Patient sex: M
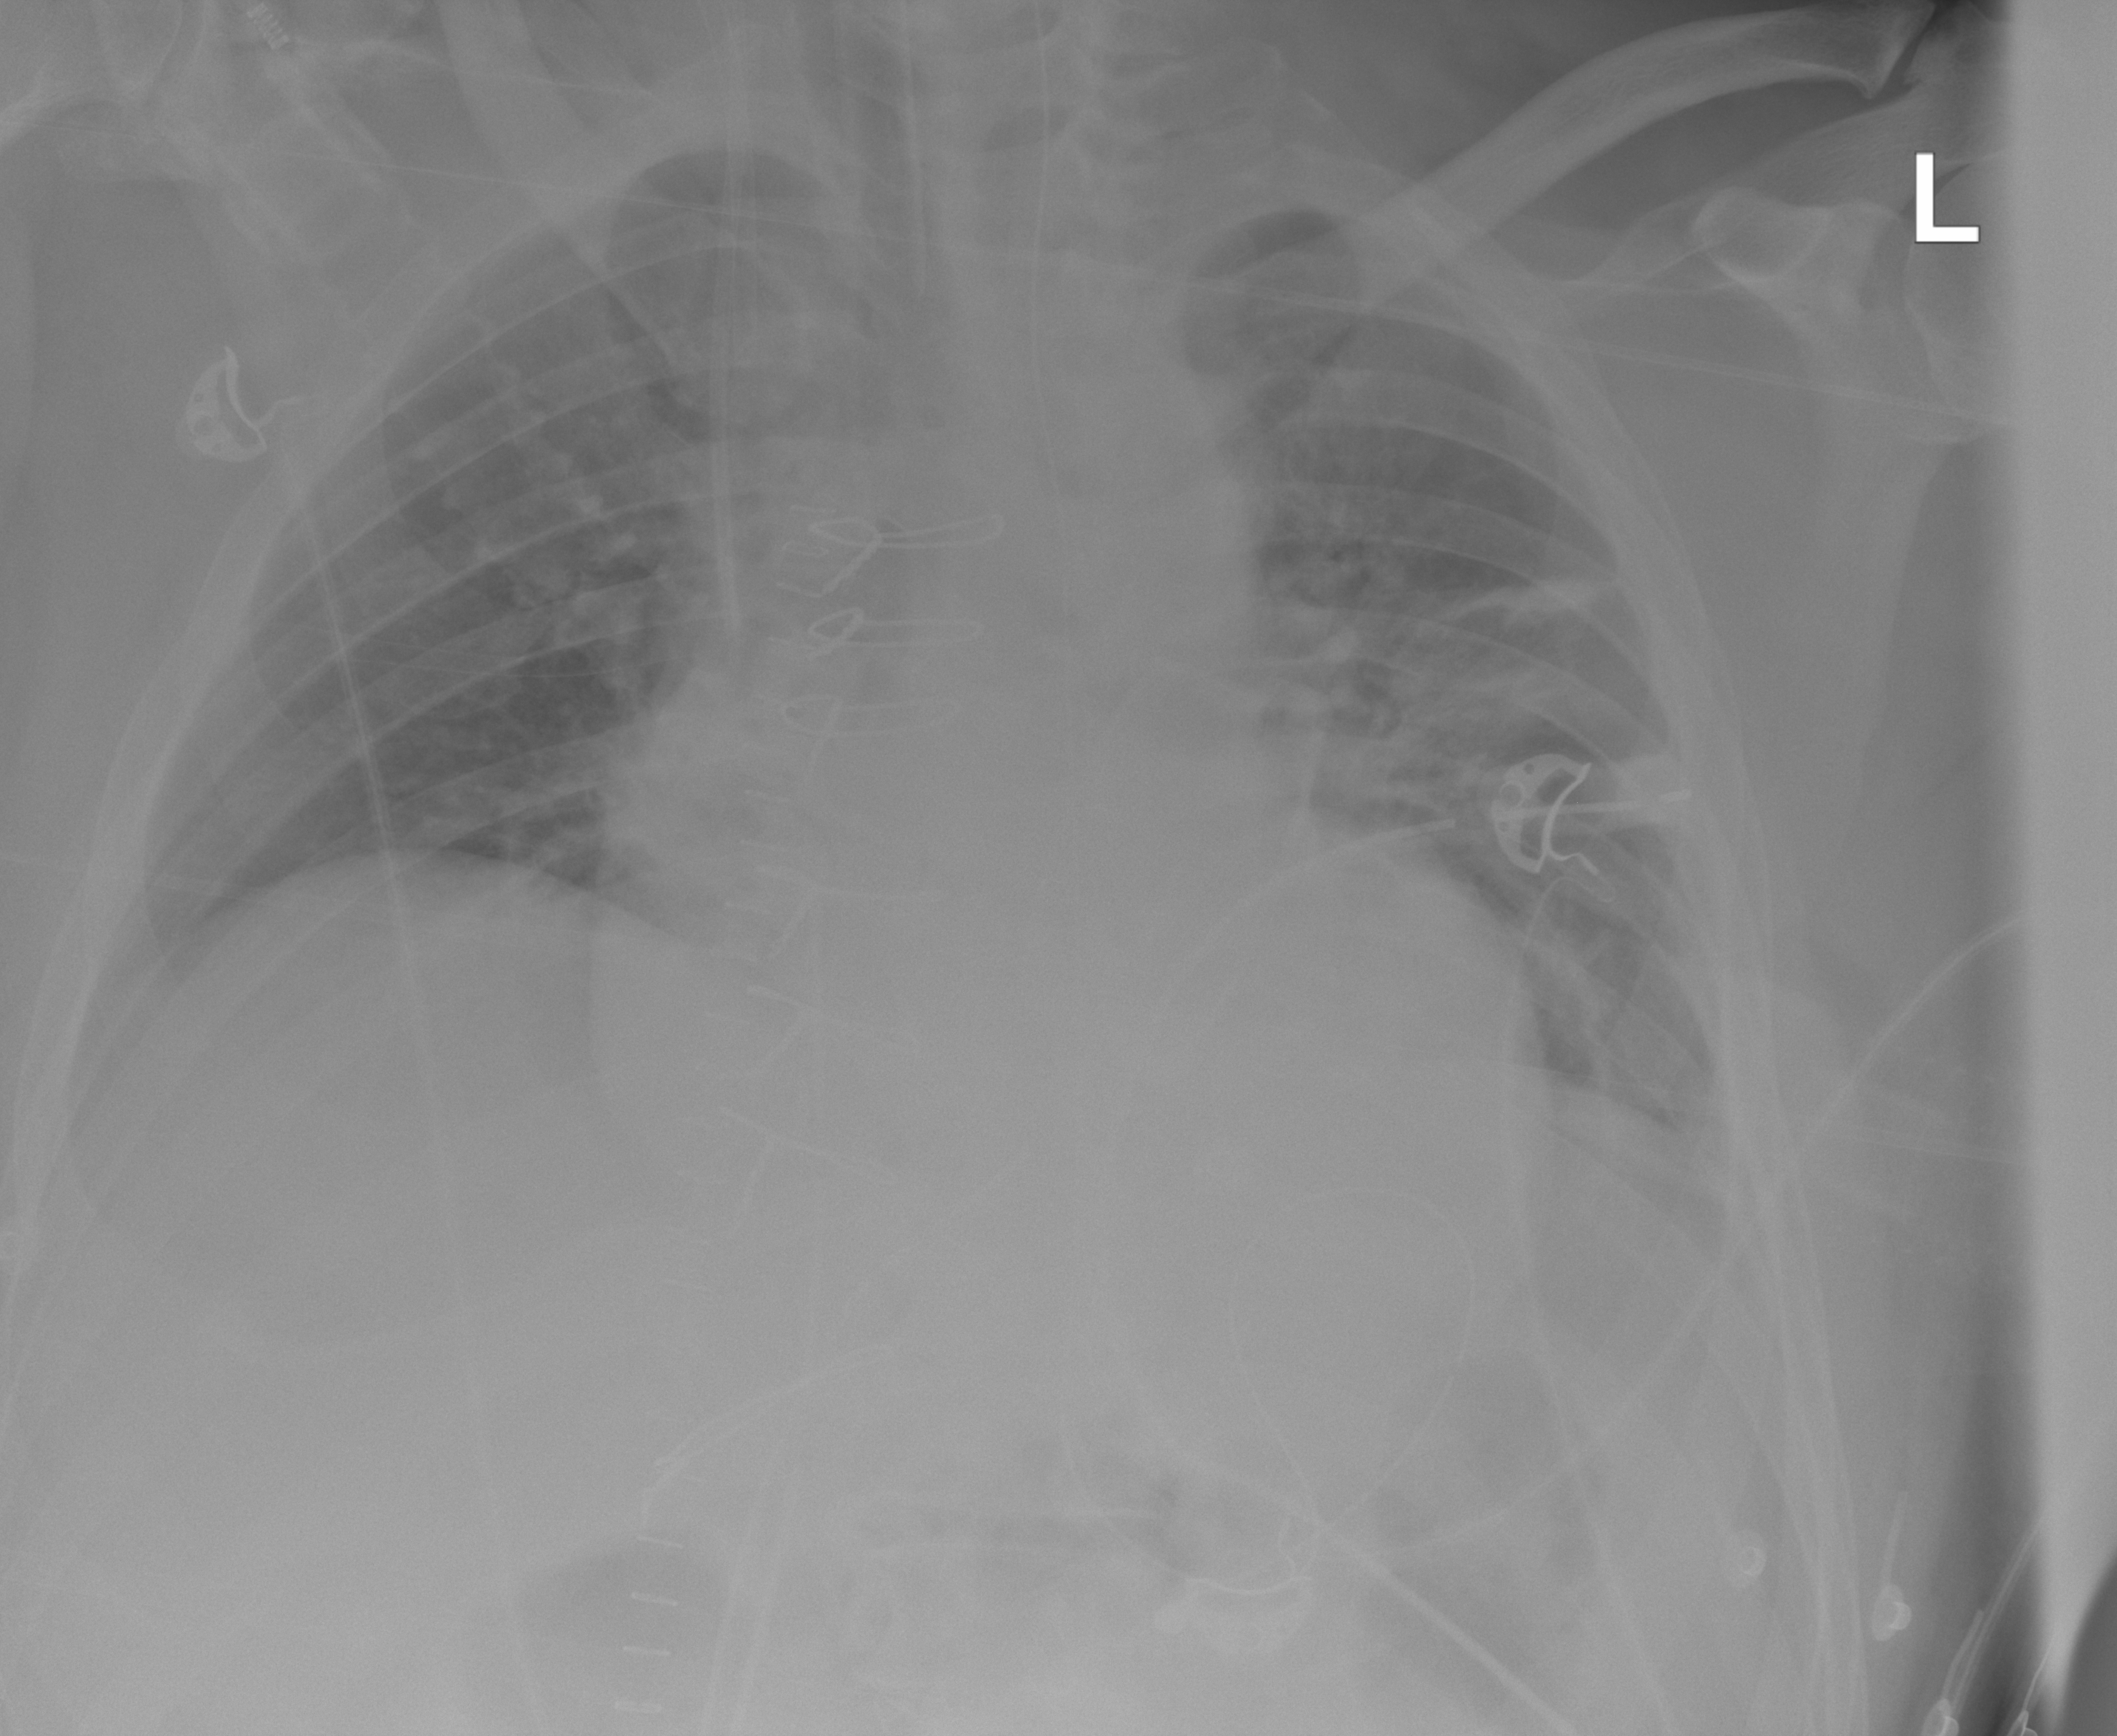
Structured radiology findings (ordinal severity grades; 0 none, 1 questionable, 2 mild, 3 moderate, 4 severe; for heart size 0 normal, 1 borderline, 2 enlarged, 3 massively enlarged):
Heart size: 0
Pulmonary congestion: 0
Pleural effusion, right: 0
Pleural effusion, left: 0
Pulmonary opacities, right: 0
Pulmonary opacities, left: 0
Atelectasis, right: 0
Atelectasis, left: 2